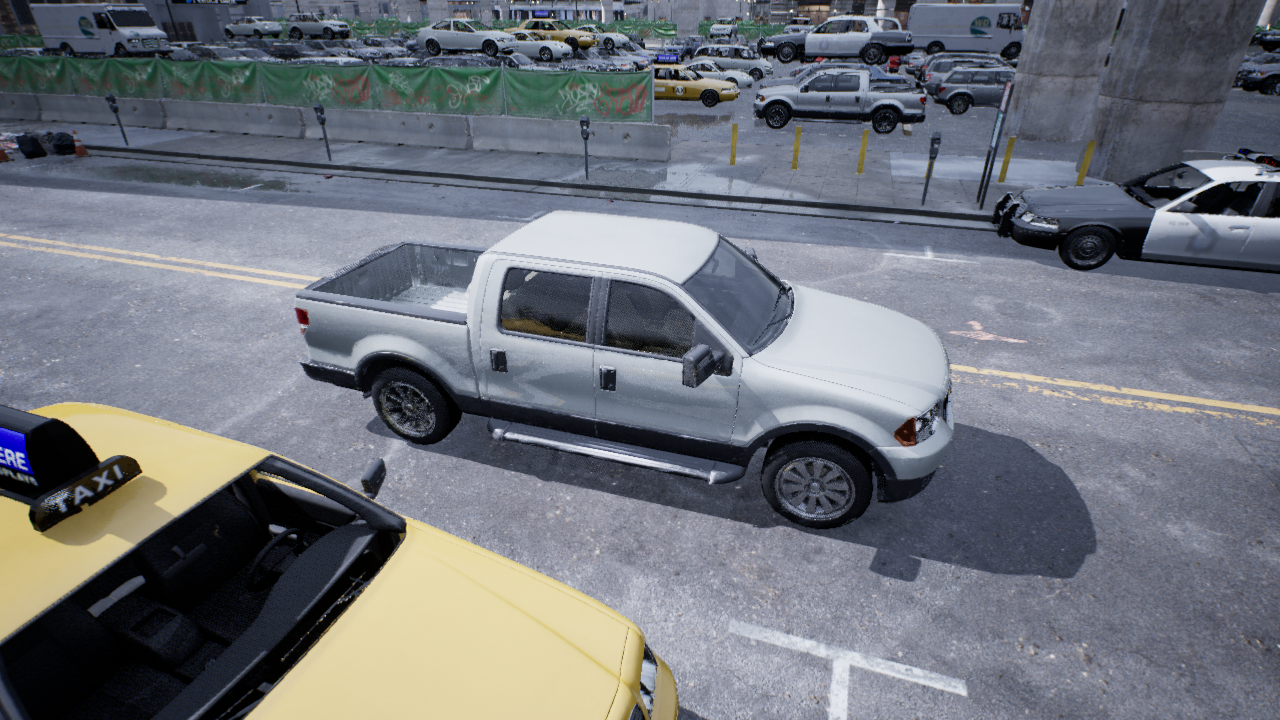
Venue: downtown
Lighting: overcast
Vehicle rig: pickup